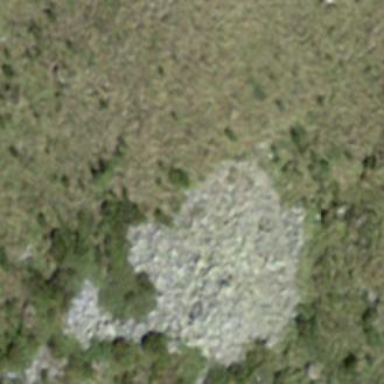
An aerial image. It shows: Natural scree.